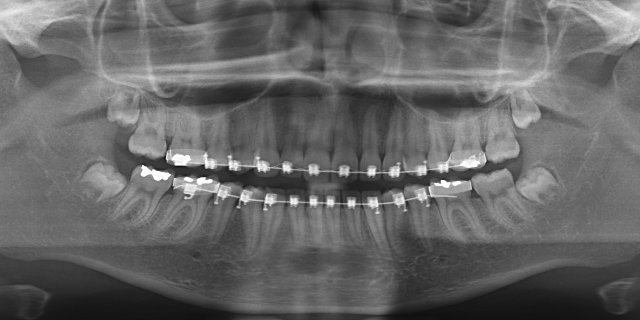
adult